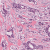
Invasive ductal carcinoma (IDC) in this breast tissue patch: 1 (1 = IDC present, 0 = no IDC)